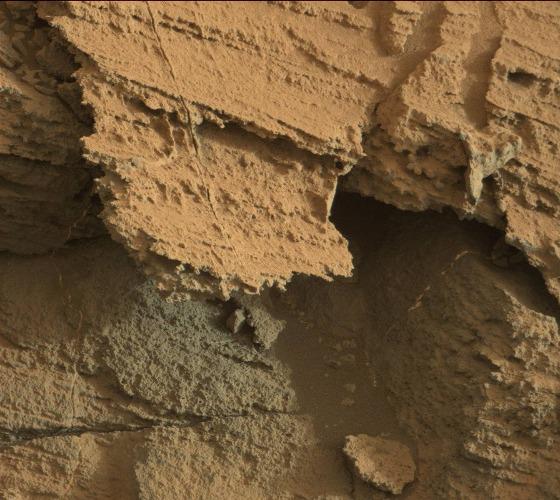
Terrain classes present: Bedrock, Gravel / Sand / Soil, Rock, Shadow